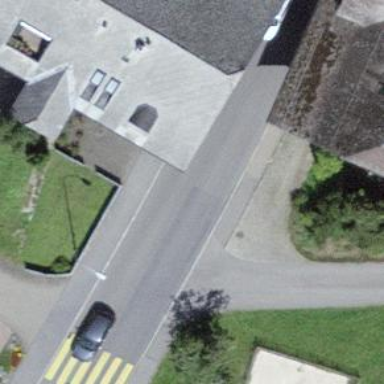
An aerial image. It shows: Sidewalk along the footway.